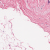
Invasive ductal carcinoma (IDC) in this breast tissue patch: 0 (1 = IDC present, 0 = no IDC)